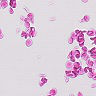
Metastatic tissue present: no